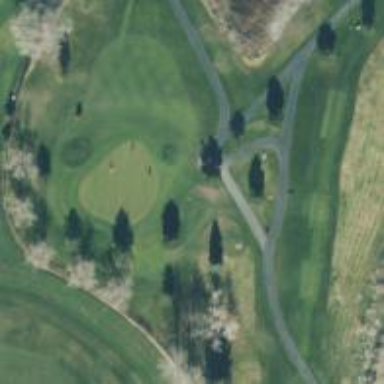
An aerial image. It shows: Golf hole.